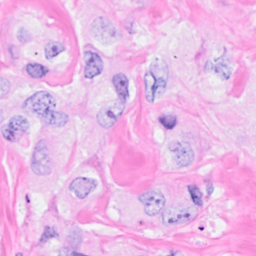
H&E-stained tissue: Breast